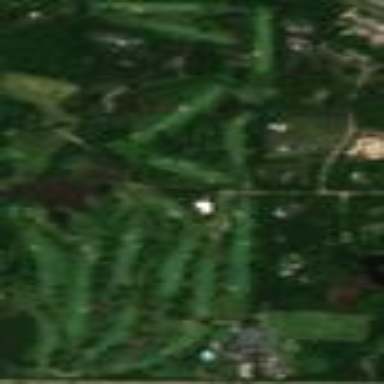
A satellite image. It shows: Golf course.